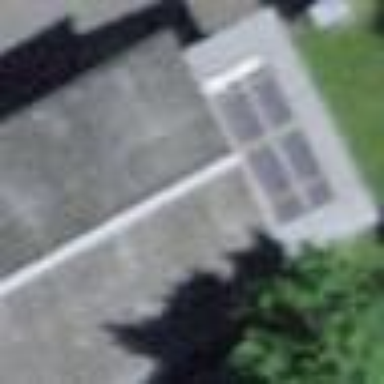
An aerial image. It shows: View of roof of building.